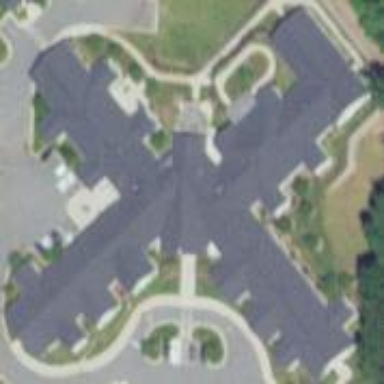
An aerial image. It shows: Nursing home building.